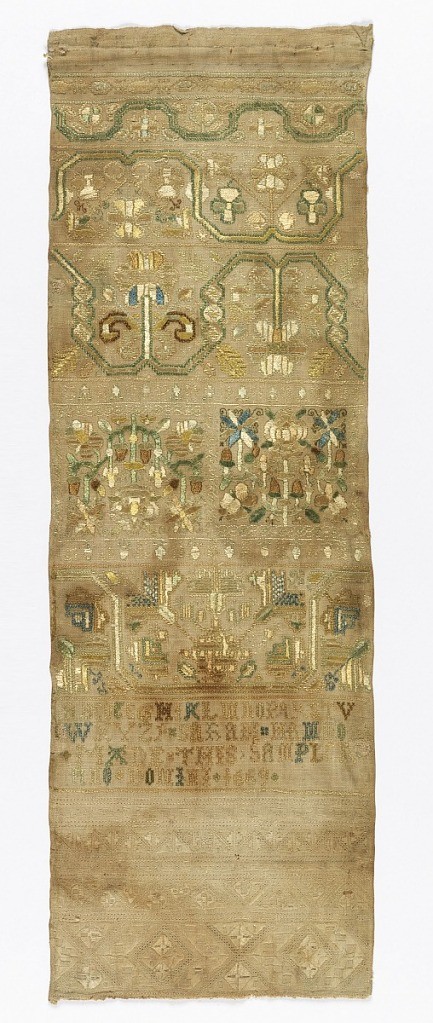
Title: Sampler
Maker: Sarah Hammon
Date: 1669
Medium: silk and linen embroidery on linen foundation Technique: embroidered in counted cross, satin, eye, four-sided canvas, double running, and long-armed cross stitches on plain weave foundation
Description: Bands of patterns in colors, with an alphabet and inscription:
"Sarah Hammon made this sampler Anno Domini 1669"
followed by bands of geometric pattern in white on white.